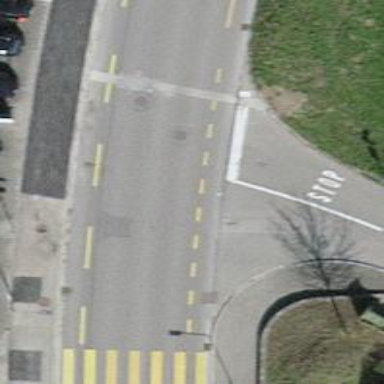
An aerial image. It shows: Road with stop sign.